Question: I am using a fragment shader for Lambert and Fog shading on objects I loaded from an OBJ file, but I have a small issue with polygons. Some polygons in my mesh are "culled" when I move my camera position away from the object.
Example:

I honestly have no clue why this happens, and why it only happens when I move away from the object. Here are my shaders:
Vertex Shader
'''
# version 400
out struct vData {
vec4 pos;
vec4 texcoord;
vec3 normal;
} fdata;
void main() {
fdata.texcoord = gl_MultiTexCoord0;
fdata.normal = normalize(gl_NormalMatrix * gl_Normal);
fdata.pos = gl_Vertex;
gl_Position = gl_ModelViewProjectionMatrix * fdata.pos;
}
'''
Fragment Shader
'''
# version 400
layout(binding=0) uniform sampler2D mainTexture;
uniform vec4 lightColor;
uniform vec4 lightPos;
in struct vData {
vec4 pos;
vec4 texcoord;
vec3 normal;
} fdata;
vec4 ComputeLambert(const in vec3 lightdir, const in vec4 lightColor, const in vec3 normal, const in vec4 diffuse) {
float nDotL = dot(normal, lightdir);
return diffuse * lightColor * max(nDotL, 0.0);
}
float ComputeFogFactor(const in vec4 coord, const in float density) {
const float LOG2 = 1.442695;
float z = coord.z / coord.w;
float fogFactor = exp2( -density * density * z * z * LOG2 );
return clamp(fogFactor, 0.0, 1.0);
}
void main() {
vec3 mypos = fdata.pos.xyz / fdata.pos.w;
vec3 lightdir = lightPos.xyz / lightPos.w;
vec3 direction = normalize(lightdir - mypos);
vec4 diffuse = texture2D(mainTexture, fdata.texcoord.st);
diffuse = ComputeLambert(direction,lightColor, fdata.normal, diffuse);
float fogFactor = ComputeFogFactor(gl_FragCoord,gl_Fog.density);
vec4 finalcolor = mix(gl_Fog.color, diffuse, fogFactor);
//vec4 finalcolor = vec4(1.0,1.0,1.0,1.0);
finalcolor.a = 1.0;
gl_FragColor = finalcolor;
}
'''
I made sure to disable Face Culling before my drawing call so I am pretty certain that is not the issue. Does anybody know if there is something I can do about this?
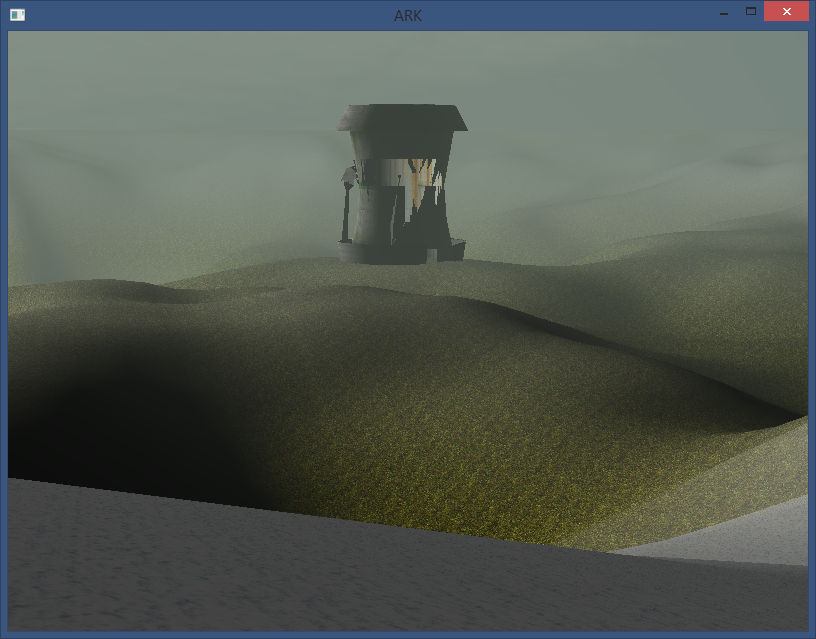
Answer: as far as I've learning, the depth buffer values are not linear, so the farther the polygons are away from the camera, the less bits are given for some depth range, leading to z-fighting. This problem becomes even worse when you choose your far-plane of the view-frustum to be very far away (as you said: twice as far as the terrain size).
So try to reduce the frustum size (length) and/or increase the z-buffer depth